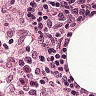
Metastatic tissue present: no